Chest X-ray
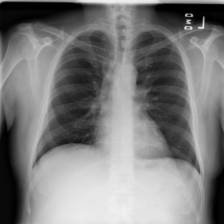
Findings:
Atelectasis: negative
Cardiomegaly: negative
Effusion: negative
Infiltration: negative
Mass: negative
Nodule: negative
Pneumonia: negative
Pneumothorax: negative
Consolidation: negative
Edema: negative
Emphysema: negative
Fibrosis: negative
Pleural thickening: negative
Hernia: negative